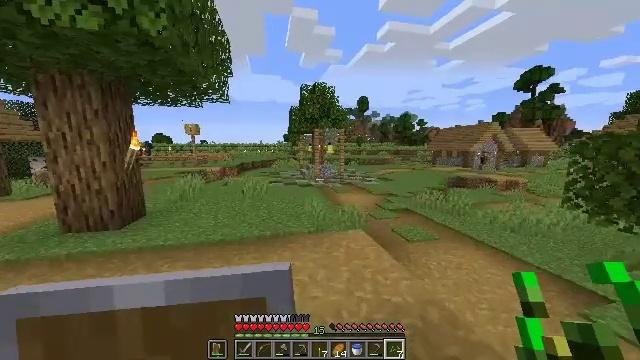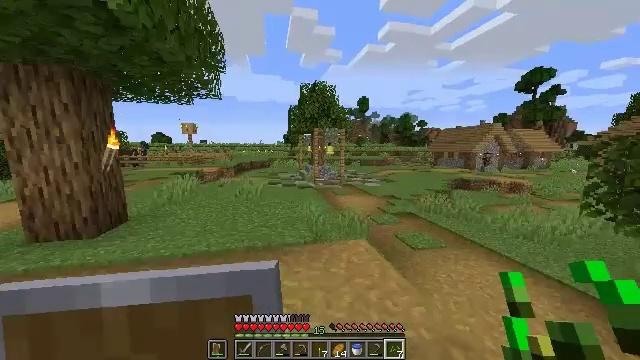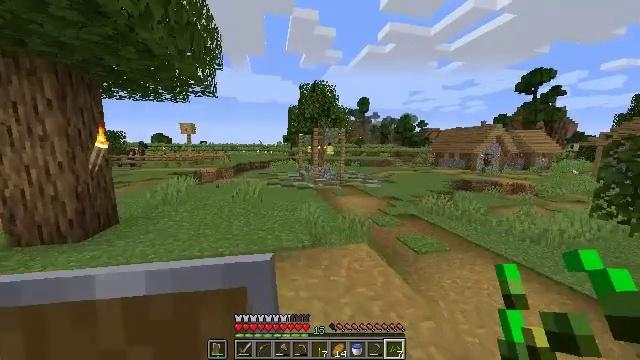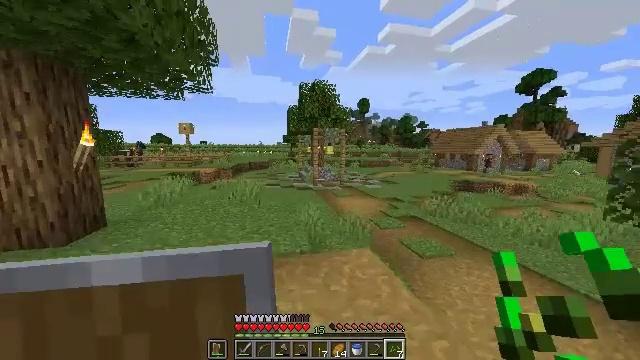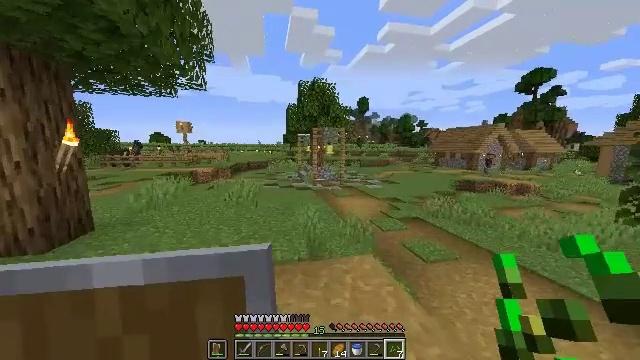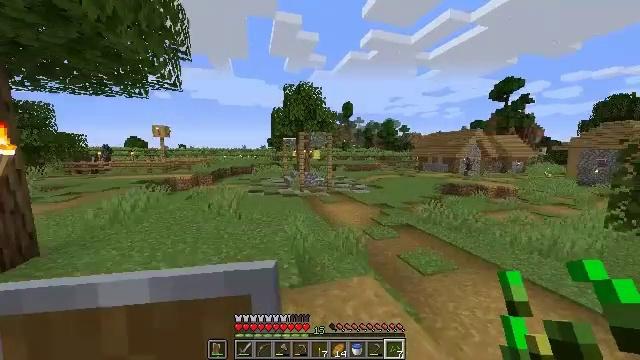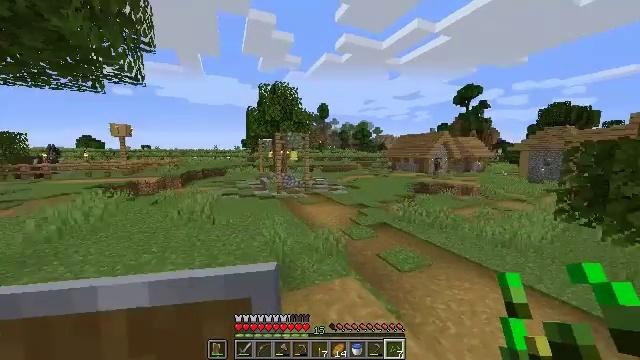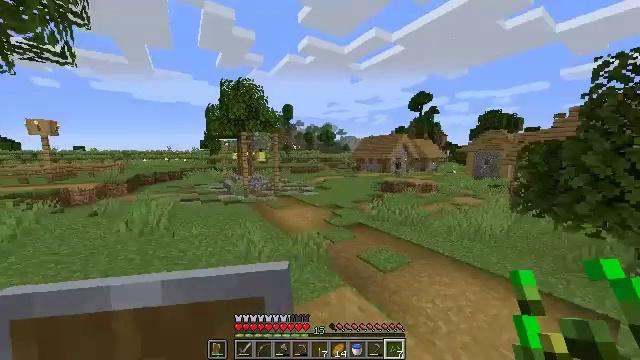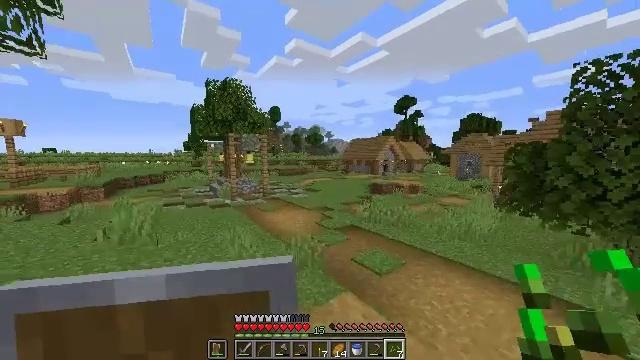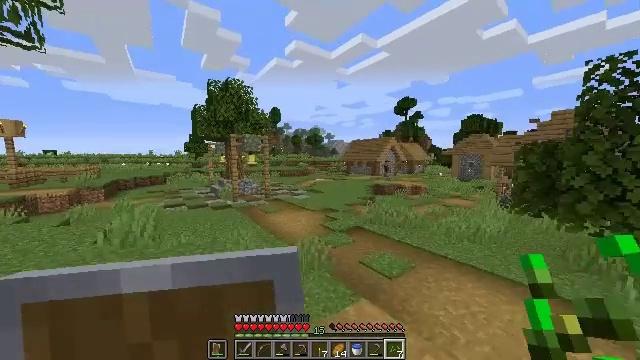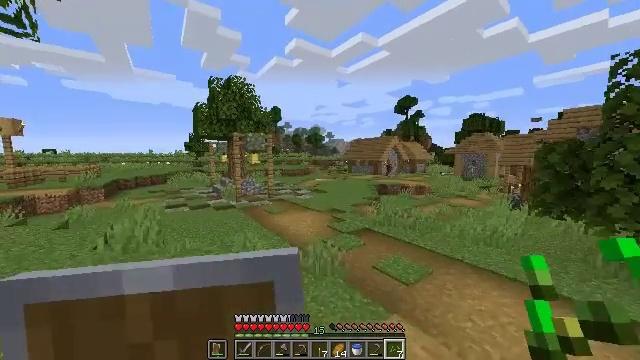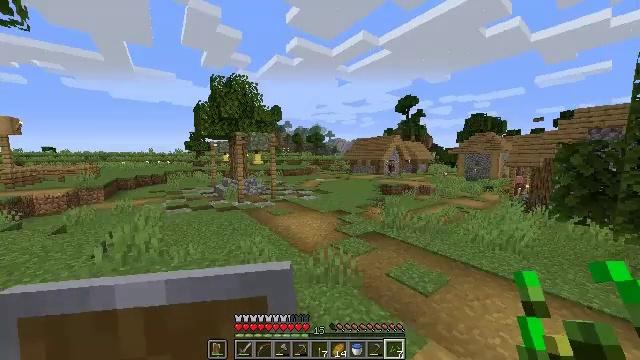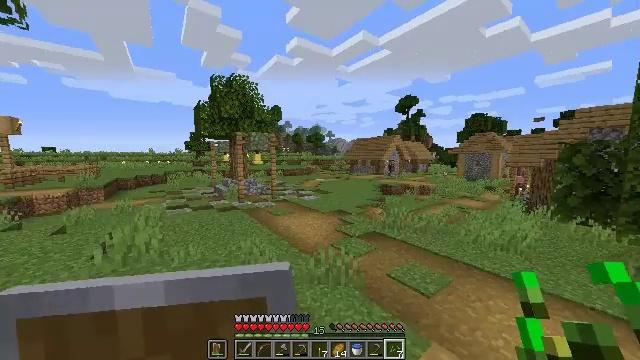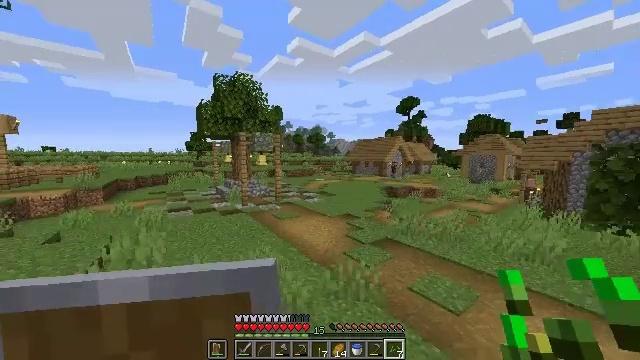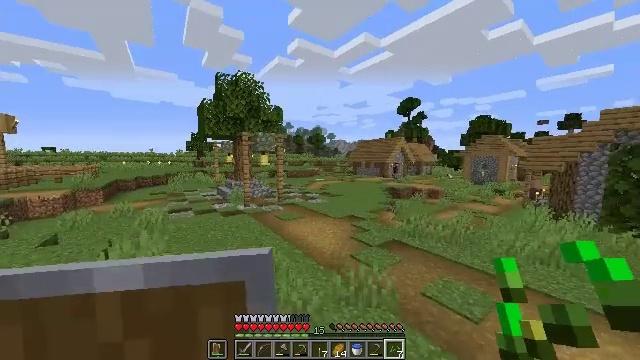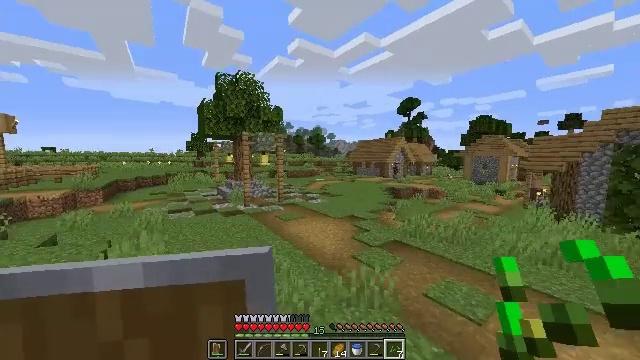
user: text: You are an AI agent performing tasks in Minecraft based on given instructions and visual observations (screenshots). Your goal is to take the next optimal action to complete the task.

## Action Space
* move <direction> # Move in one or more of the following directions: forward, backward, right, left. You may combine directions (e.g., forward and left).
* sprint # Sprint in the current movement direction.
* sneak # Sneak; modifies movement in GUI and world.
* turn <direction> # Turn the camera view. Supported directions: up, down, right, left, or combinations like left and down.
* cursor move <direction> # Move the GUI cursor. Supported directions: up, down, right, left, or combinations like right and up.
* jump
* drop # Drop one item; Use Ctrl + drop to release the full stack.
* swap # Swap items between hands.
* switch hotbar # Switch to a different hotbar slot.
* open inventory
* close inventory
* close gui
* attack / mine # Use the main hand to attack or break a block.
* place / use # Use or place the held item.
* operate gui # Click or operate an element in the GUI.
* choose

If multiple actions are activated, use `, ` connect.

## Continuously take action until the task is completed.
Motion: motion action
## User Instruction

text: Break the cauldron to collect it.
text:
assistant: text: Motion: move forward
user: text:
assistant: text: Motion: move forward
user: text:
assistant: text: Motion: move forward
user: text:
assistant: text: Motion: move forward
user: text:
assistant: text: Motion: move forward and move left, turn right and up
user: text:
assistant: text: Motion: move forward and move left, turn right
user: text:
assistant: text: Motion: move forward and move left, turn right
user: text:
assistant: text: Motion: move forward and move left, turn right
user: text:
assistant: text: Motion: move forward and move left
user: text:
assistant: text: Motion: move forward and move left
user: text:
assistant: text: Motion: move forward and move left
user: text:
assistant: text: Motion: move forward and move left
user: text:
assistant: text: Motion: move forward and move left
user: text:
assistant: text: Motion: move forward and move left
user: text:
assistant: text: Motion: move forward
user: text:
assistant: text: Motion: move forward, turn down
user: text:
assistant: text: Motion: move forward, turn right and down
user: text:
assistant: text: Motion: move forward
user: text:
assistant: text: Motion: move forward
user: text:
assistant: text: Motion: move forward
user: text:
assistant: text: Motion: no_op
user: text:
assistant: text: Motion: no_op
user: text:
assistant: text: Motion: turn left
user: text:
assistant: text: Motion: turn left and down
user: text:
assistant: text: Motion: move forward, turn left and down
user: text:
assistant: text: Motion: move forward, turn left and down
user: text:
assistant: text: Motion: move forward
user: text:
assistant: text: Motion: move forward, sprint
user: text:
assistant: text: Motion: move forward, sprint
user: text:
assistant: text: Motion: move forward, sprint, turn left